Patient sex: M
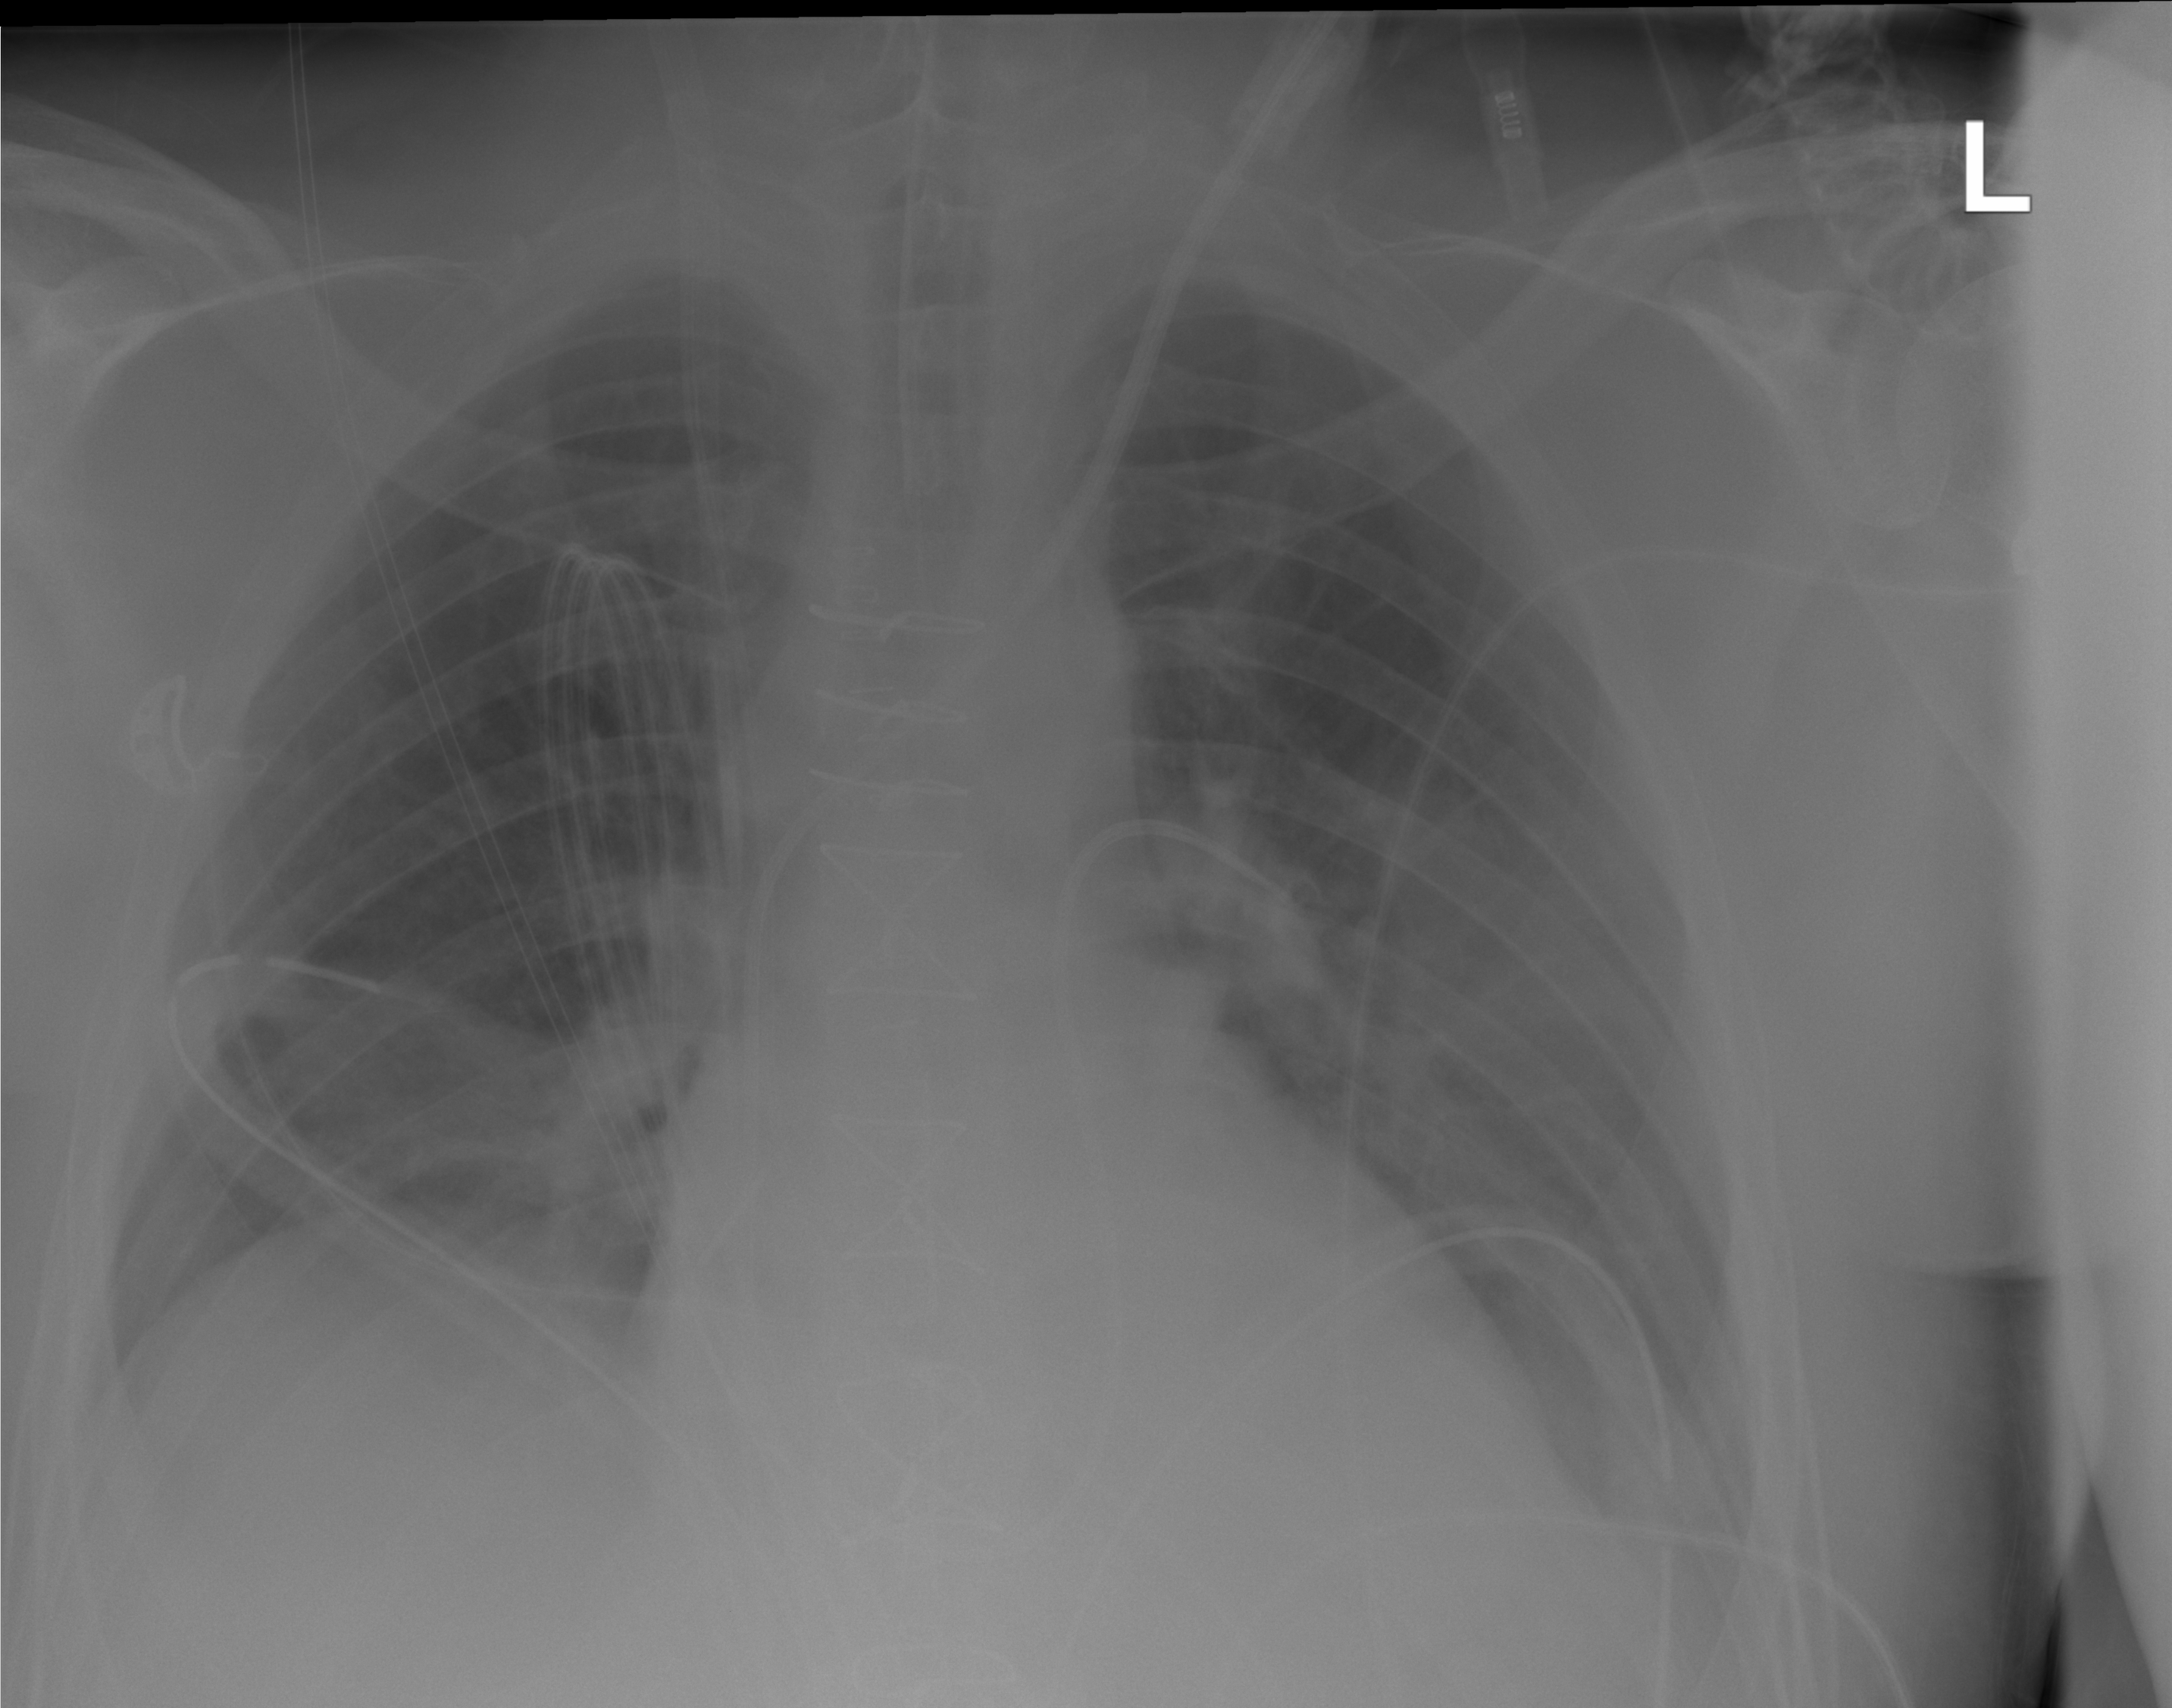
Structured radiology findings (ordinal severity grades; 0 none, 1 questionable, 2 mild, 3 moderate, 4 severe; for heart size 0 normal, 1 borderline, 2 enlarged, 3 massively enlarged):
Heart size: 0
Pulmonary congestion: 0
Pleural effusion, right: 1
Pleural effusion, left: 2
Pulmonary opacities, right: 0
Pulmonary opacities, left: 0
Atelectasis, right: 2
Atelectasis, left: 2